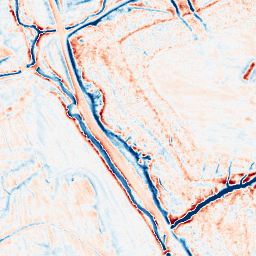
Category: edge_preserving
Decomposition family: anisotropic_diffusion
Decomposition parameters: iterations: 20
kappa: 50
gamma: 0.2
Upsampling method: bspline
Upsampling parameters: scale: 2
Upsampling scale: 2